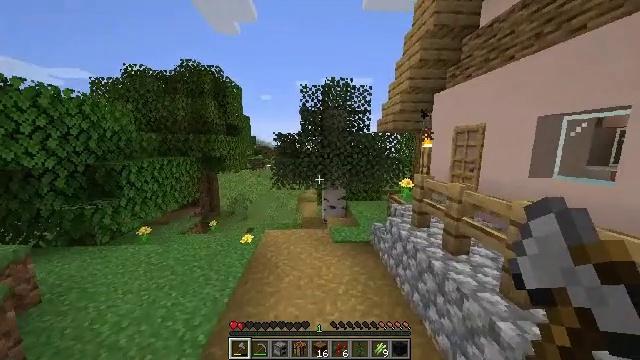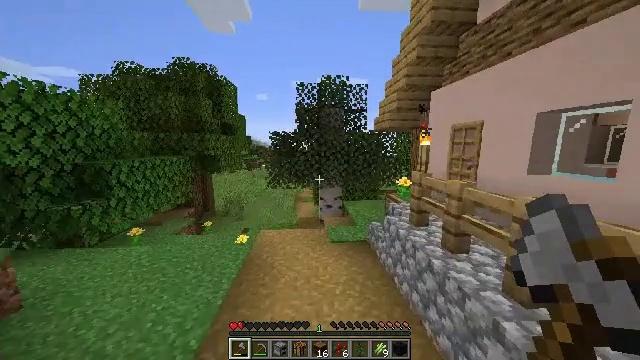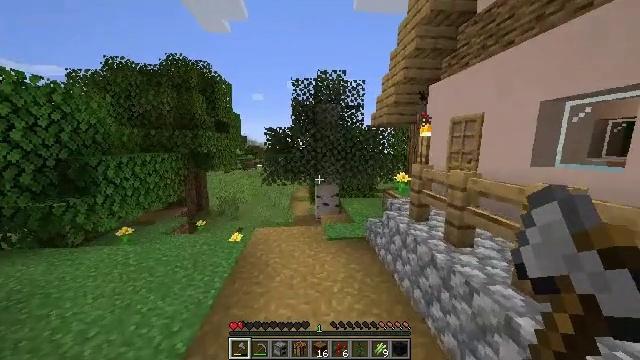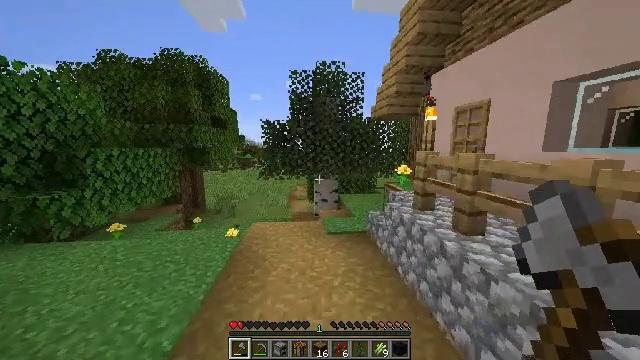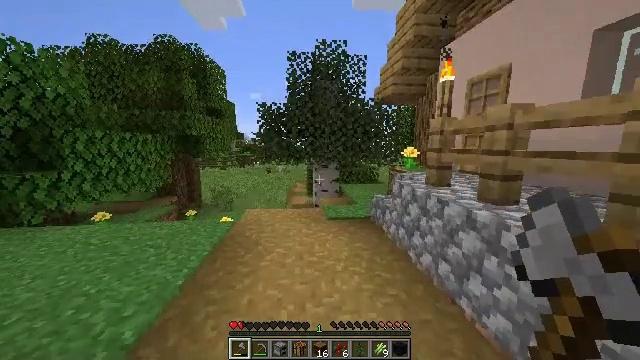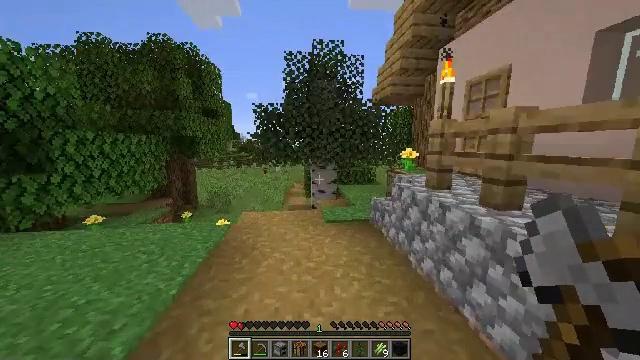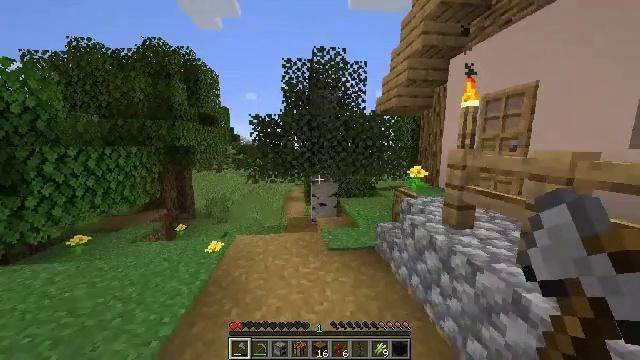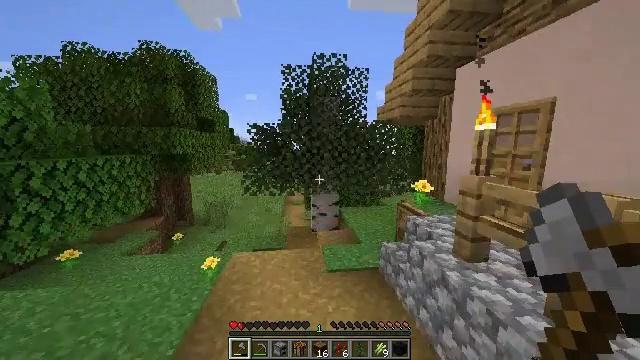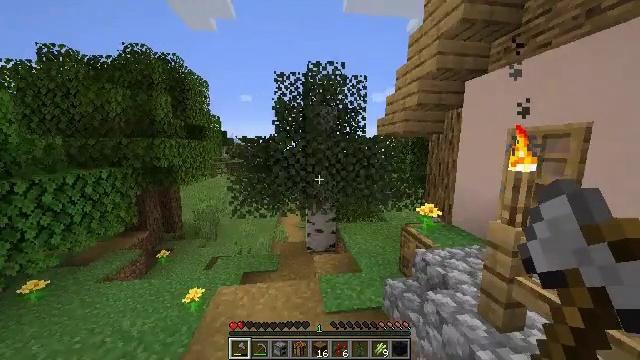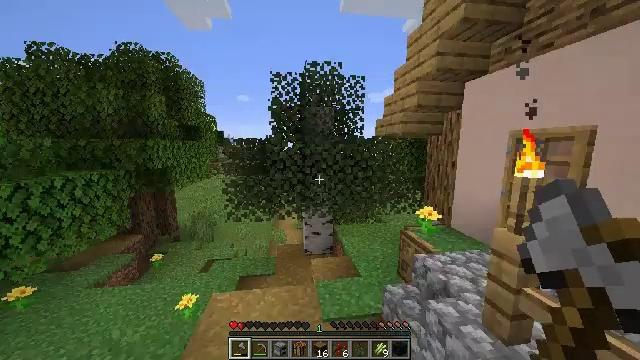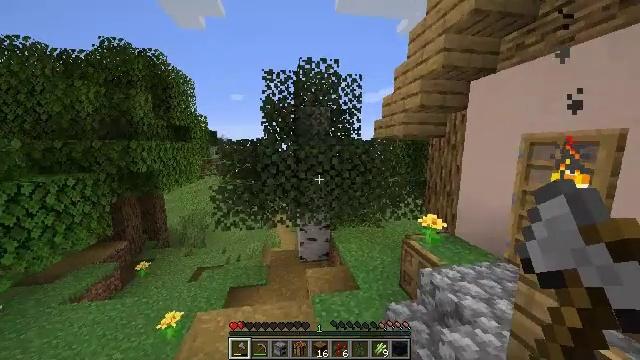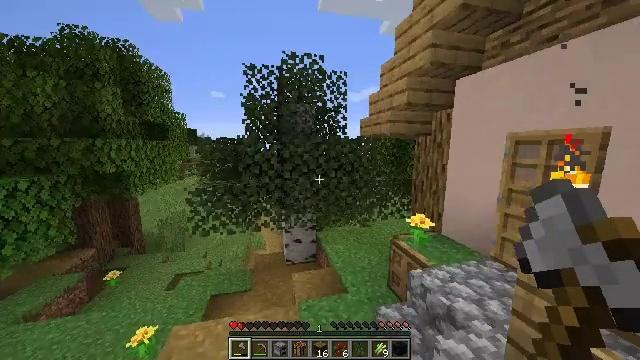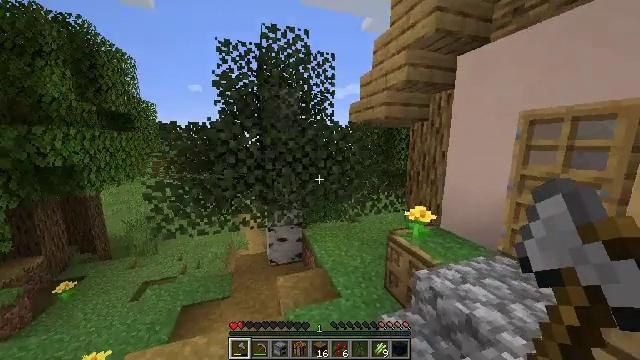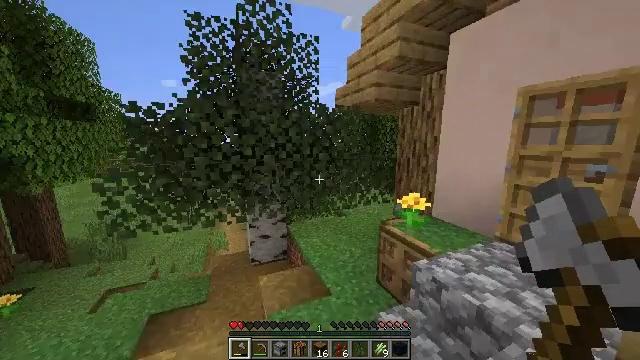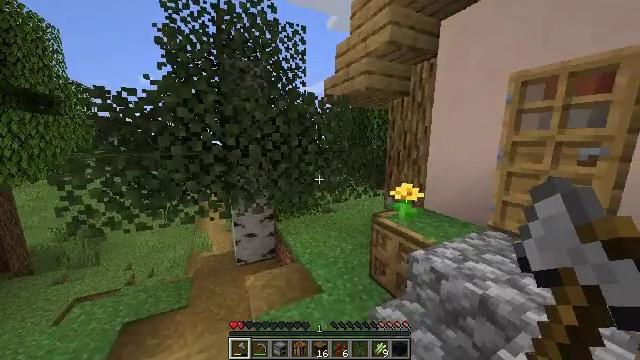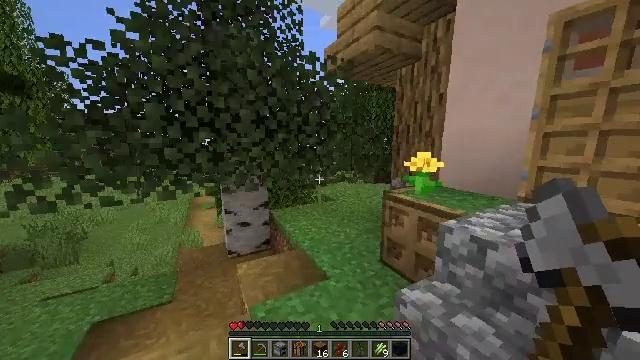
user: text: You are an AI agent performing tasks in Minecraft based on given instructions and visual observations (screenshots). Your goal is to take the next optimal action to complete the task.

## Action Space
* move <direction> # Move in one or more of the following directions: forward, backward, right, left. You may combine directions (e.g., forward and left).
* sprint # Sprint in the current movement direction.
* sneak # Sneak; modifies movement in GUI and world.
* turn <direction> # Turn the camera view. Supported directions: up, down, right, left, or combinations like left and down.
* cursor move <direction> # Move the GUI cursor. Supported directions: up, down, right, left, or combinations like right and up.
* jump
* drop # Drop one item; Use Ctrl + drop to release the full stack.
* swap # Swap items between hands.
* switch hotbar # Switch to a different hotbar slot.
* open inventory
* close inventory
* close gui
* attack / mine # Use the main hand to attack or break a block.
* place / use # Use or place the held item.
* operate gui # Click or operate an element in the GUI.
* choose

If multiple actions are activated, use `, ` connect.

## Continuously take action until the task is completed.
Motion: motion action
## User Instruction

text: Break the bookshelf for books.
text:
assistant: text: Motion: move forward, sprint, turn right
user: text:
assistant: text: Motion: move forward, sprint, turn right
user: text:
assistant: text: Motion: move forward, sprint, jump
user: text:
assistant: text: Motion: move forward, sprint, jump
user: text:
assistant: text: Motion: move forward, sprint, jump
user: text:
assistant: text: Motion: move forward, sprint, jump
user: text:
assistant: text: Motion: move forward, sprint, jump
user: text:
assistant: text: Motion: move forward, sprint, turn right, jump
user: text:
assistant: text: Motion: move forward, sprint, jump
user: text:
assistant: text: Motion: move forward, sprint, turn right, jump
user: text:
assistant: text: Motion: move forward, sprint, turn right, jump
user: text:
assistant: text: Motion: move forward, sprint, turn right
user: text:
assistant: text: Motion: move forward, sprint, turn right
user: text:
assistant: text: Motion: move forward and move left, sprint, turn right
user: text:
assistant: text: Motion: move forward and move left, sprint, turn right
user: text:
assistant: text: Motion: move forward and move left, sprint, turn right
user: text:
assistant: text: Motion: move forward and move left, sprint, turn right
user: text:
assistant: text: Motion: move forward, sprint, turn right
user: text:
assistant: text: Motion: move forward, sprint, turn right and up
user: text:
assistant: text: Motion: move forward, sprint, turn right
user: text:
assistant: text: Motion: move forward, sprint, turn right
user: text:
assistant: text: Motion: move forward, sprint, turn right
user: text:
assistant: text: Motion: move forward, sprint, turn right
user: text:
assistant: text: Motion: move forward, sprint
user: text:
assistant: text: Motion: move forward, sprint
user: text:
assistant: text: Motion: move forward, sprint, turn left and down
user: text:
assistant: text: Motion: move forward and move right, sprint, turn left and down
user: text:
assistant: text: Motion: move forward and move right, sprint, turn left and down
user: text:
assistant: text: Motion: move forward and move right, sprint, turn left and down, use / place
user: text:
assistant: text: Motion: move forward, sprint, turn left and down, use / place